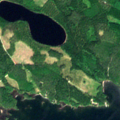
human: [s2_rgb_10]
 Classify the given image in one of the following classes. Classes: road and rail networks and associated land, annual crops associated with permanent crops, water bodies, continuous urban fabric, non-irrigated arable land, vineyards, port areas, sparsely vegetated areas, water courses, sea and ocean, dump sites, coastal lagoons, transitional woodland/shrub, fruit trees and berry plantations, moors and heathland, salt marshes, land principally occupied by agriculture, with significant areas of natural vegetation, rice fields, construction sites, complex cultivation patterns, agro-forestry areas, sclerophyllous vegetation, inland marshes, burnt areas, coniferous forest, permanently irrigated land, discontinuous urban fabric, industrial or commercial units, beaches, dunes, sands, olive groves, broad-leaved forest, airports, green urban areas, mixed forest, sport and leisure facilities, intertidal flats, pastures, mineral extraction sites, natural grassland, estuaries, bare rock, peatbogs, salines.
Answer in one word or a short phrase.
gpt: broad-leaved forest, coniferous forest, mixed forest, water bodies